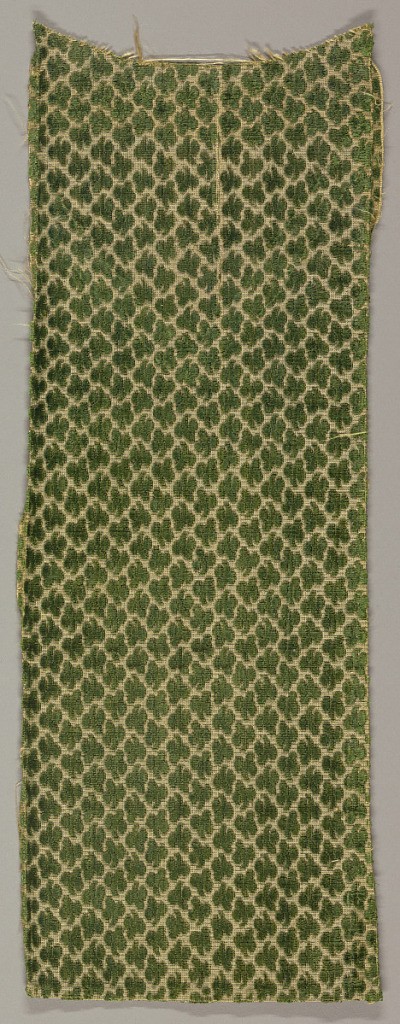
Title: Fragment
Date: late 16th–early 17th century
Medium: silk and metal Technique: velvet
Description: Tiny tri-lobed leaf repeat in moss-green cut and uncut velvet closely set on tan cloth ground originally run through with strips of metal.